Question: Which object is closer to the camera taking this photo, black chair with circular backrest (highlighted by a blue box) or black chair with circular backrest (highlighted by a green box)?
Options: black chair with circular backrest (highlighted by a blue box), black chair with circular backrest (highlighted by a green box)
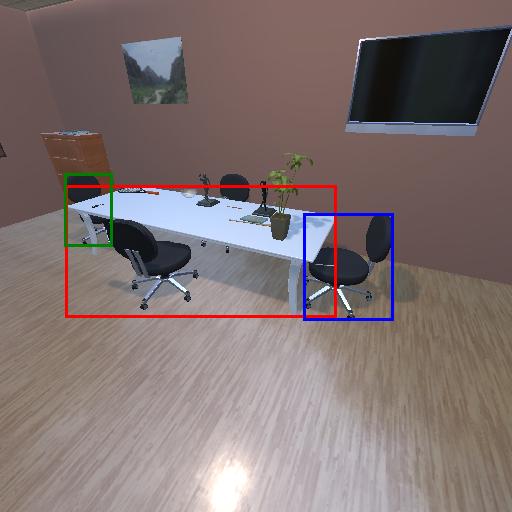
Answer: black chair with circular backrest (highlighted by a blue box)